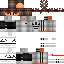
A male skeleton skin with dark skin, wearing brown long hair dressed in a black hoodie and black pants, featuring a closed mouth.